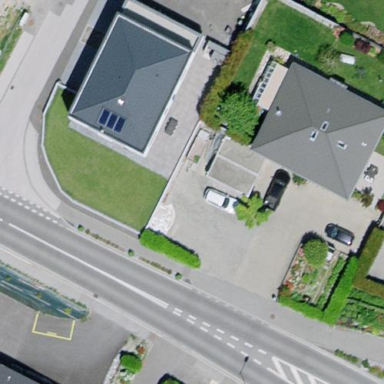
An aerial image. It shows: Detached building.